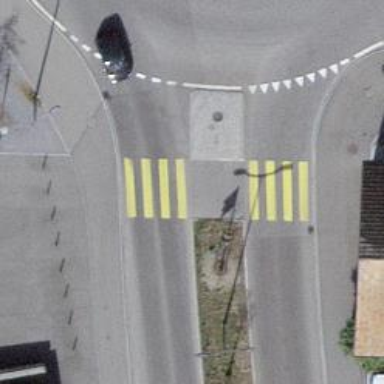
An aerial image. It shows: Traffic calming island.